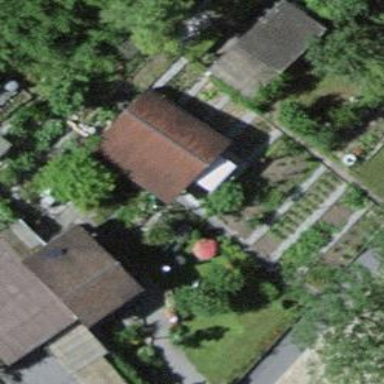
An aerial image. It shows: Allotment house.